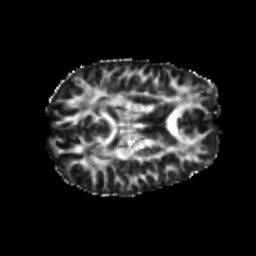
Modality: FA
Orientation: axial
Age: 23
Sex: male
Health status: healthy
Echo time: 0.074 s